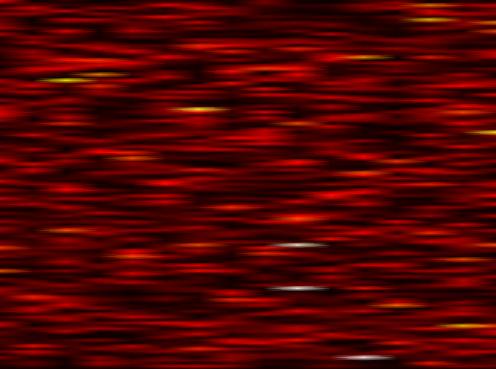
Label: UFMC